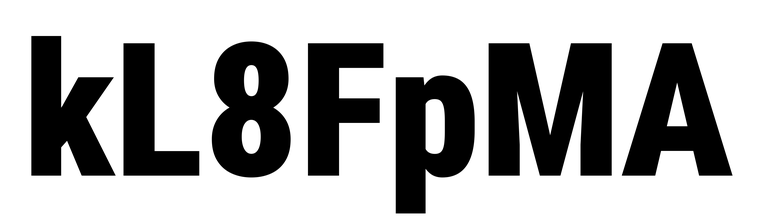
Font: Roboto_Condensed_Black